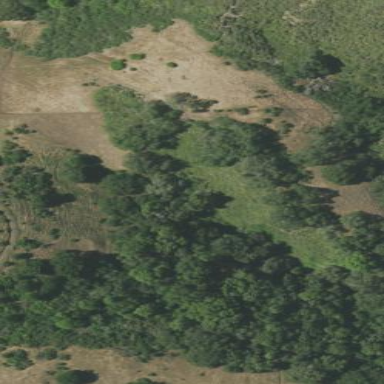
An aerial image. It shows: Patch of scrub vegetation.